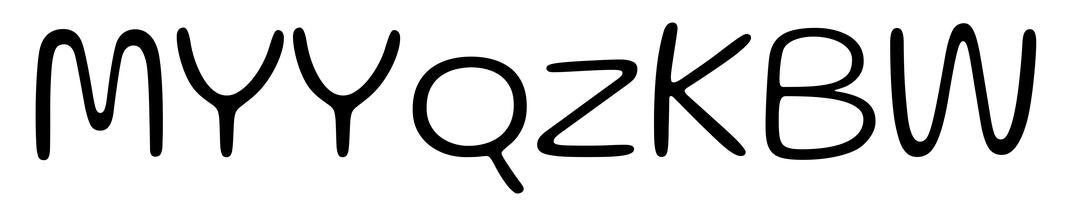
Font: Gluten_ExtraLight